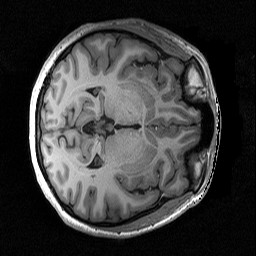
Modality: T1w
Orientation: axial